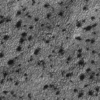
Label: not_dusty